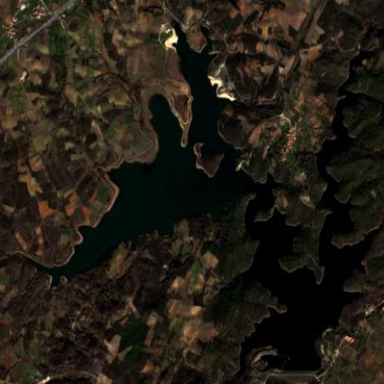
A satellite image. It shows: The outer border of the reservoir.